Question: I have two tables and I am trying to get information with an outer left join.
I have the following query:
'''
SELECT *
FROM sportjefit_user
LEFT OUTER JOIN vriend ON sportjefit_user.id = vriend.vriend2
'''
and this result:

I only want the records where 'vriend1' or 'vriend2' is not 48
Can somebody please help me out?
Thanks.
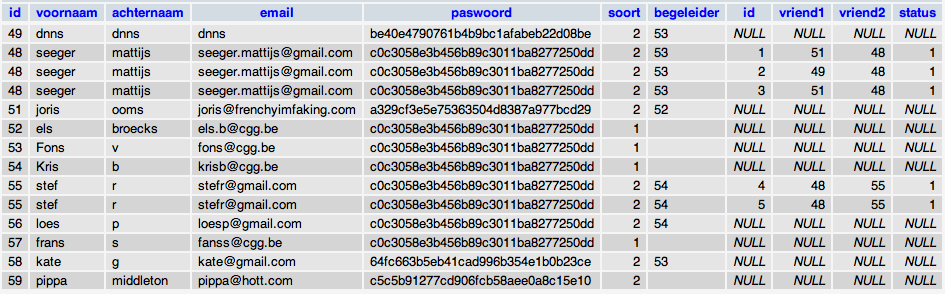
Answer: add a <URL> which would map almost exactly to what you stated that you need:
'''
SELECT *
FROM sportjefit_user LEFT OUTER JOIN vriend ON sportjefit_user.id=vriend.vriend2
where !(vriend1=48 or vriend2=48)
or (vfriend1 is null and vfriend2 is null);
'''